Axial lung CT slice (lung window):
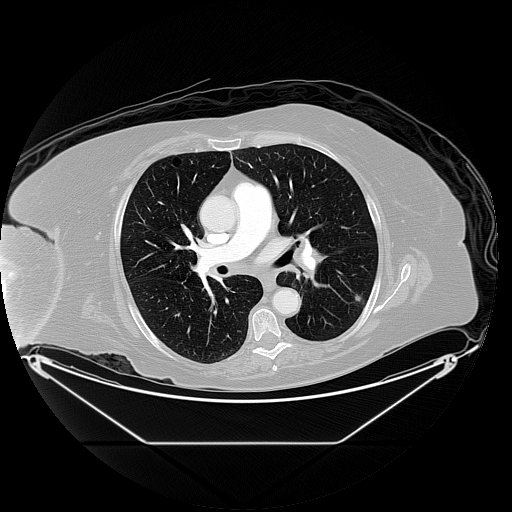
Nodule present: yes
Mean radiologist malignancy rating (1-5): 2